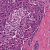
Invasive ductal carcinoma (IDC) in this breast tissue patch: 0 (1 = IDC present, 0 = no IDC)